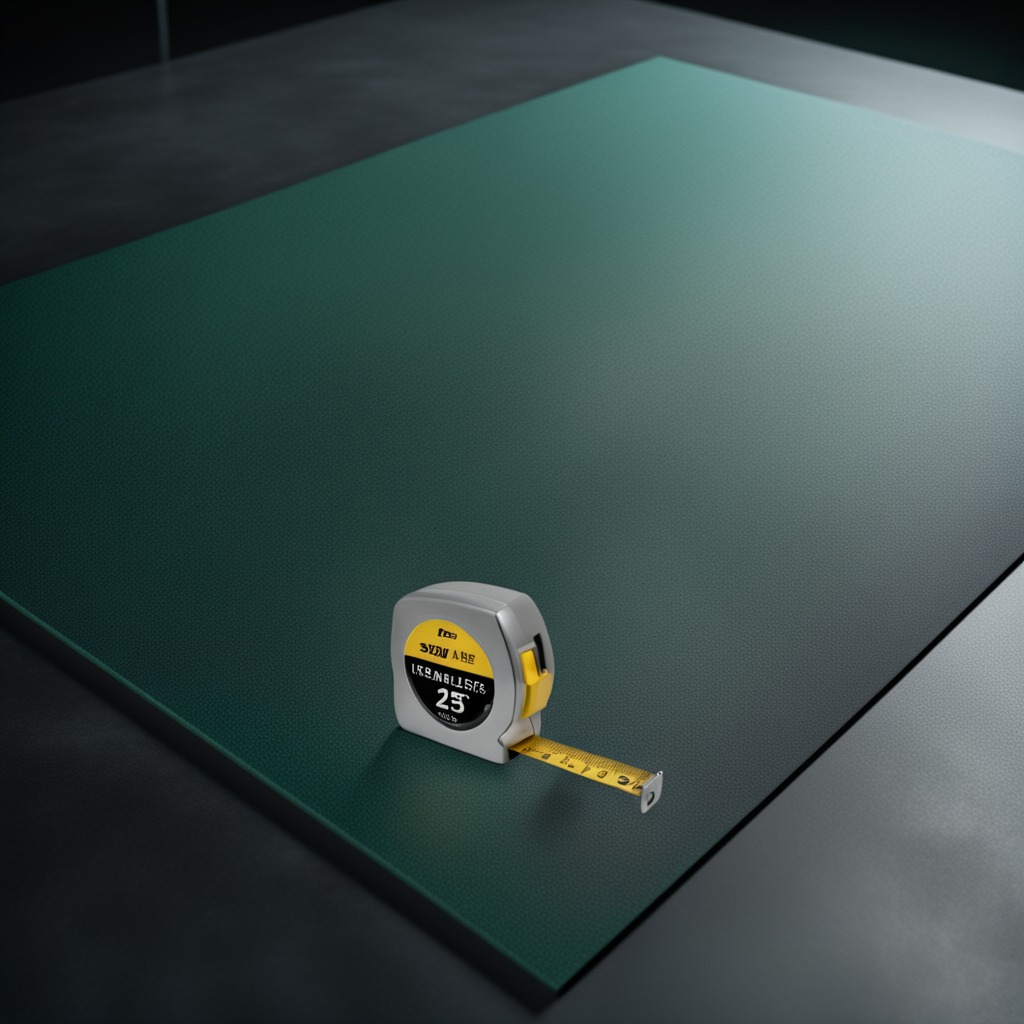
A measuring tape is lying on a clean granite tabletop covered with a green rubber mat inside a workshop at night dim ambient light soft shadows worn but beneath the mat